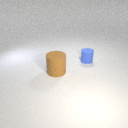
small blue rubber cylinder to the right of large brown rubber cylinder